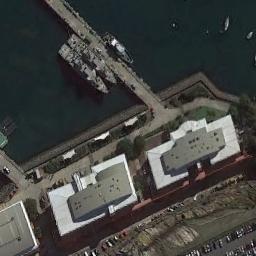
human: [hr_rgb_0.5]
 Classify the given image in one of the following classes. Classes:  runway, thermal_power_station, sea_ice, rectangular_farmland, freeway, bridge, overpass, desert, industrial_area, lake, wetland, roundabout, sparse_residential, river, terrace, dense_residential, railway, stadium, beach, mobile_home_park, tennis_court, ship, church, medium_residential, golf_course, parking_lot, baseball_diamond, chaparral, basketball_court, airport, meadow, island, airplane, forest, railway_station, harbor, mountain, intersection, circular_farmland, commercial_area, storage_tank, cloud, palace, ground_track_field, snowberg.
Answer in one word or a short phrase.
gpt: ship